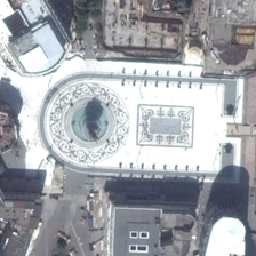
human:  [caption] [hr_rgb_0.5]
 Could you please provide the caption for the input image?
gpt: Several huge buildings are surrounded by white squares.

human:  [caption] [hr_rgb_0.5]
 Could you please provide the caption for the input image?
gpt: Many large buildings are surrounded by white squares.

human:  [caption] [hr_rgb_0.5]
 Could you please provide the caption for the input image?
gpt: Several large buildings surround the white square.

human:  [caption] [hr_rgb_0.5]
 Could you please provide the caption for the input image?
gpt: Several large buildings surround a white square.

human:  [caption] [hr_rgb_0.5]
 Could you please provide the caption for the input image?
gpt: Many large buildings are surrounded by white squares.